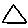
Label: triangle